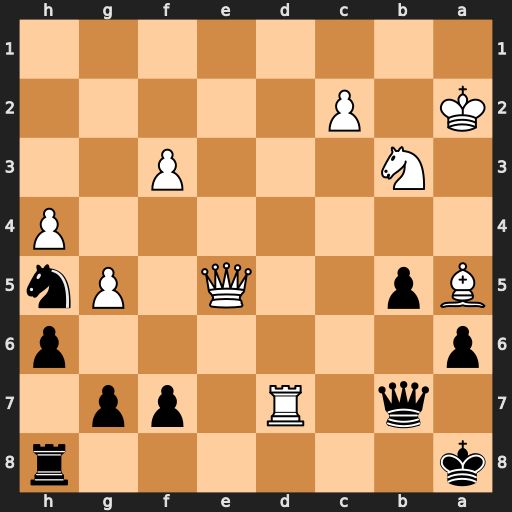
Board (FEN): k6r/1q1R1pp1/p6p/Bp2Q1Pn/7P/1N3P2/K1P5/8
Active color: b
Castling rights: -
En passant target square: -
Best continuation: Qxd7 Nc5 Qc6